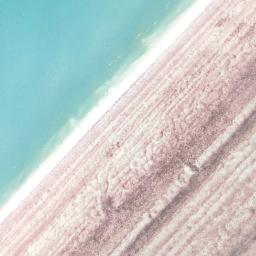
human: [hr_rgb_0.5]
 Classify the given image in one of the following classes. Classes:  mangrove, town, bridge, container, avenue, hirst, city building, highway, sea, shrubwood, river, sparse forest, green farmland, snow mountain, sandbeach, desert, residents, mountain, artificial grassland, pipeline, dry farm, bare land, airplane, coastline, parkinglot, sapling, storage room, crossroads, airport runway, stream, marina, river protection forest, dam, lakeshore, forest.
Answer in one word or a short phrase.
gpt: coastline